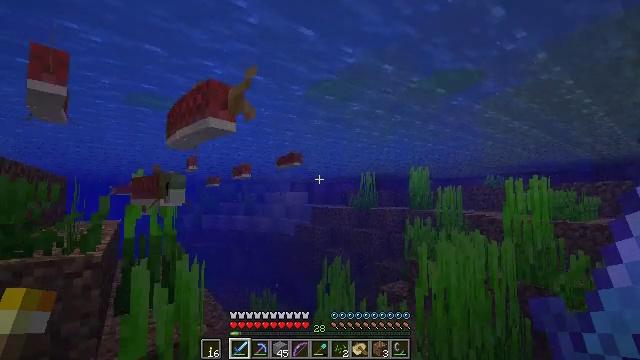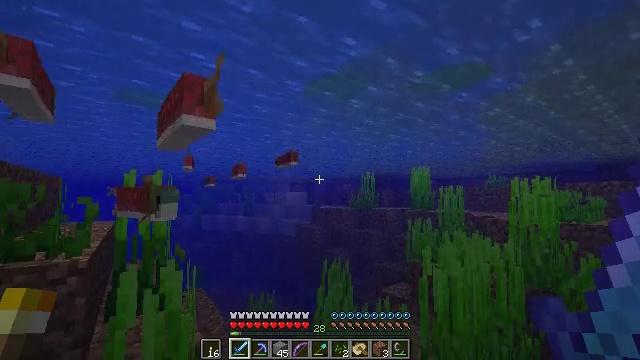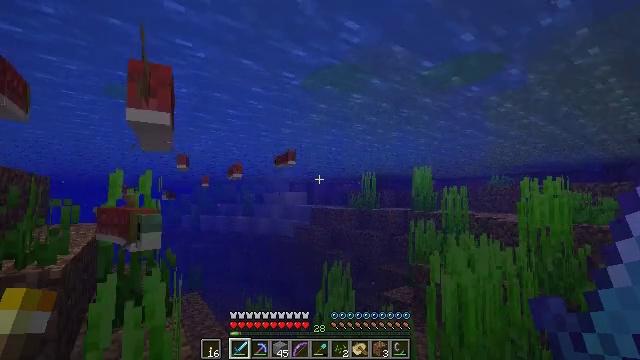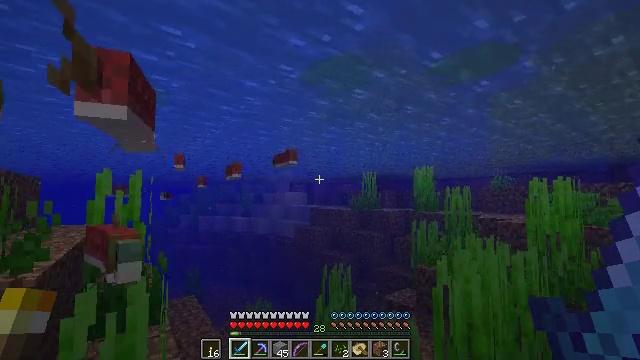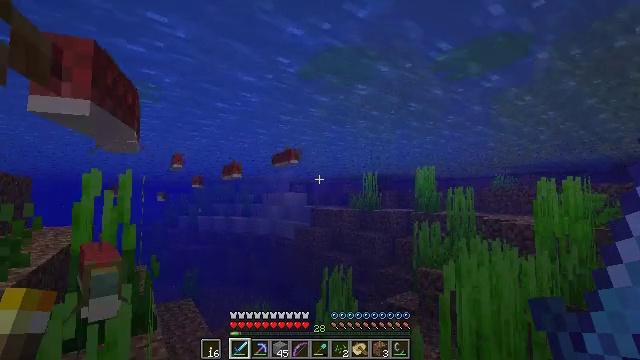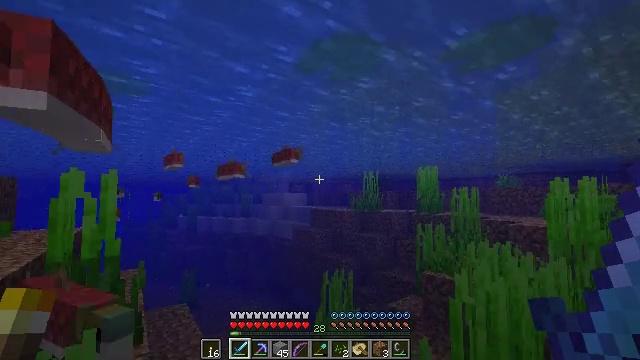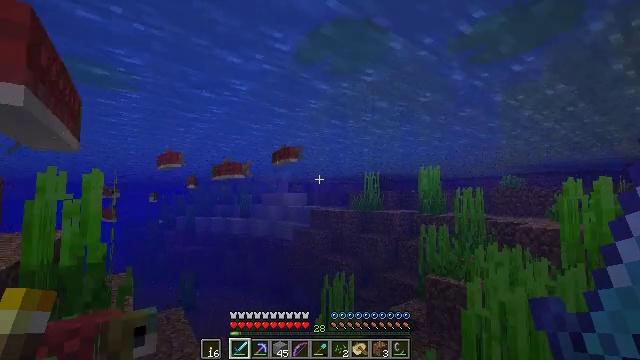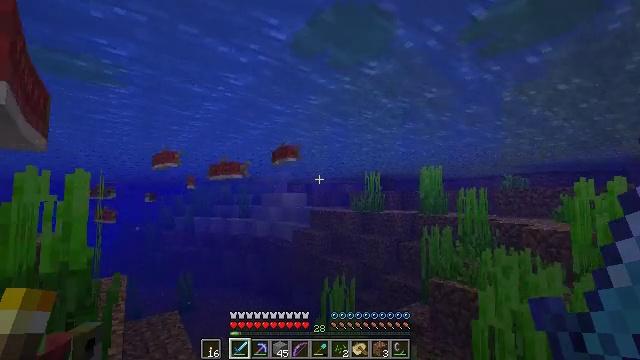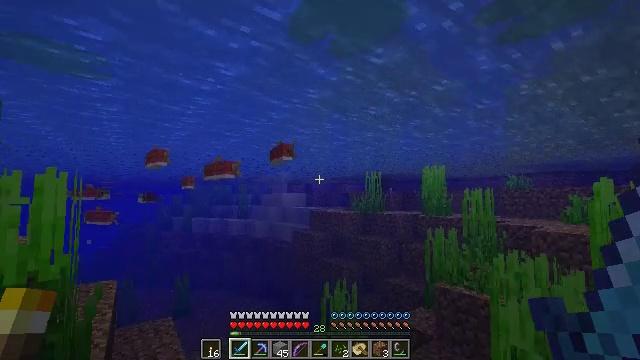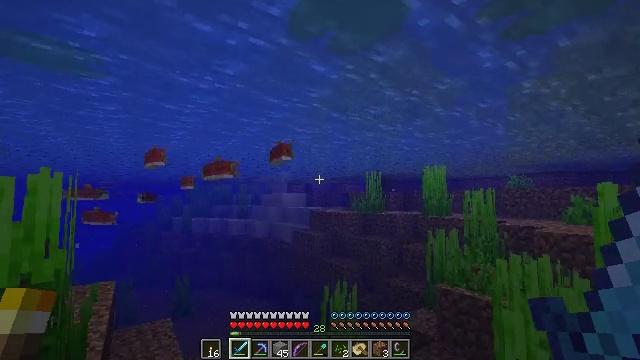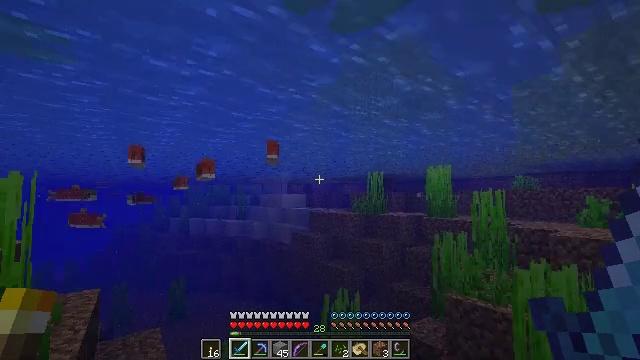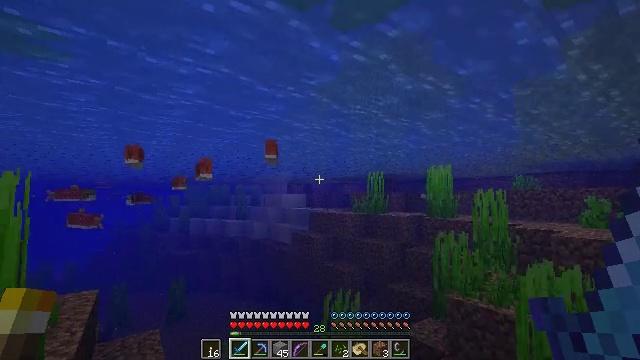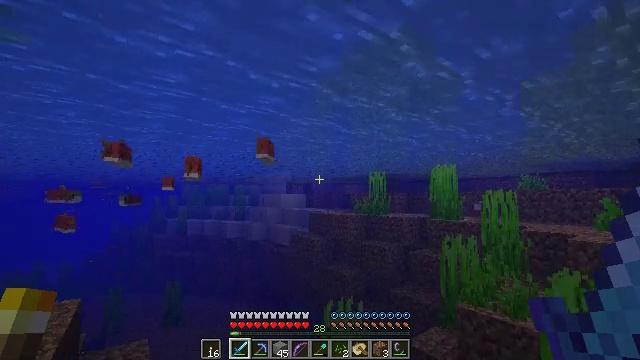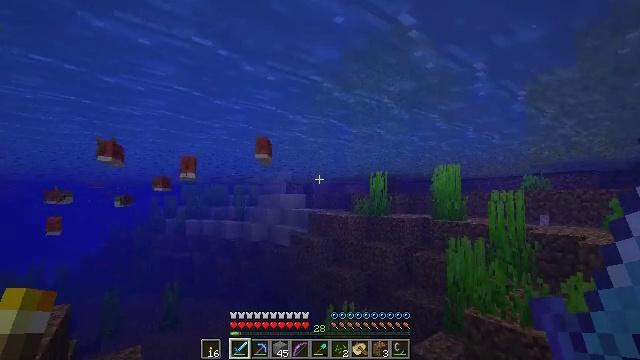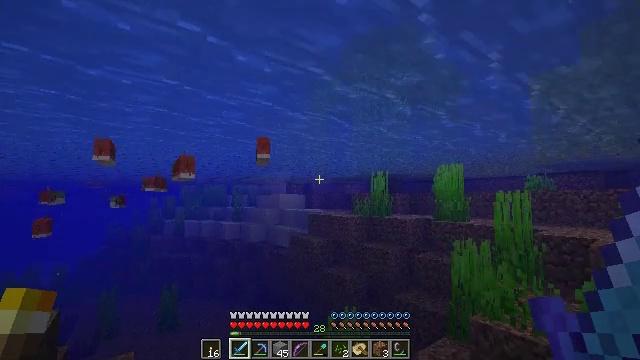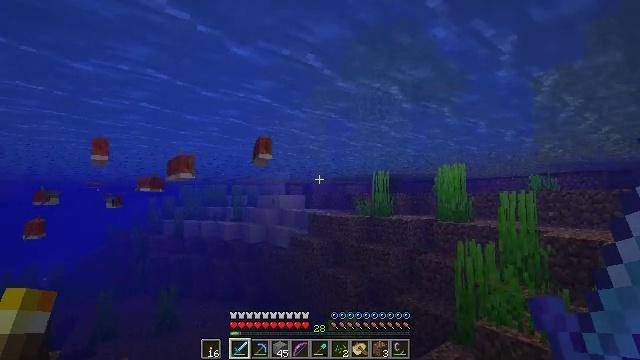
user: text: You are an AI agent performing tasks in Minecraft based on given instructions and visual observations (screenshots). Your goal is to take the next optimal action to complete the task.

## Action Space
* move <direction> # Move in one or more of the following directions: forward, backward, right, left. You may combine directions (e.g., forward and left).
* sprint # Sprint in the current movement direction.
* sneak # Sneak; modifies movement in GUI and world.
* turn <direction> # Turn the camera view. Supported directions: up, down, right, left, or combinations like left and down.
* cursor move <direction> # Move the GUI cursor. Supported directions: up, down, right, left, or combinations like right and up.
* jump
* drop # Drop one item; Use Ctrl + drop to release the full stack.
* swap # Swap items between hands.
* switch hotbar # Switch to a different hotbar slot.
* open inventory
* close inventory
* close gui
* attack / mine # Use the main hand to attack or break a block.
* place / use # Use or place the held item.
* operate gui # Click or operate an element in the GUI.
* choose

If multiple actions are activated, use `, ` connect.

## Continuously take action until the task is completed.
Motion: motion action
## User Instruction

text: Gather sand from the desert.
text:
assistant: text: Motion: move forward, sprint
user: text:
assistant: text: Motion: move forward, sprint
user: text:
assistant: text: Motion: move forward, sprint
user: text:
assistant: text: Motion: move forward, sprint
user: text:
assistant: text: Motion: move forward, sprint
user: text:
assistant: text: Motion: move forward, sprint
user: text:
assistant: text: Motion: move forward, sprint
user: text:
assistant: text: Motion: move forward, sprint
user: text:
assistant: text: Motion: move forward, sprint
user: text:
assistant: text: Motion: move forward, sprint
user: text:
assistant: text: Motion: move forward, sprint
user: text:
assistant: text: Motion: move forward, sprint
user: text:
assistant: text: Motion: move forward, sprint
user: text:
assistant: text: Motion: move forward, sprint
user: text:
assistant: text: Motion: move forward, sprint
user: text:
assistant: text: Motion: move forward and move left, sprint
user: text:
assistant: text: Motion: move forward and move left, sprint
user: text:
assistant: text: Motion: move forward and move left, sprint
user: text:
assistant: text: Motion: move forward and move left, sprint
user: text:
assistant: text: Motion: move forward, sprint
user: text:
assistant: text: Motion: move forward, sprint
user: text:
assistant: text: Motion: move forward, sprint
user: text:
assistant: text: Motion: move forward, sprint
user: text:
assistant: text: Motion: move forward, sprint
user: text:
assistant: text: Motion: move forward, sprint
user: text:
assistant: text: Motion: move forward, sprint
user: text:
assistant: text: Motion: move forward, sprint
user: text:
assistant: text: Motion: move forward and move left, sprint
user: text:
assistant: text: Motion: move forward and move left, sprint
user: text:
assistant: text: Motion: move forward and move left, sprint